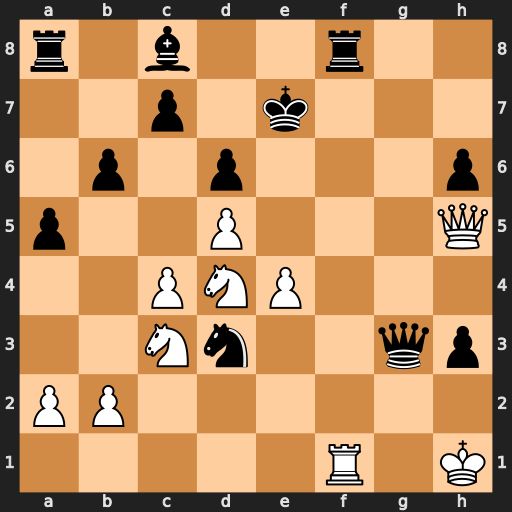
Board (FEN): r1b2r2/2p1k3/1p1p3p/p2P3Q/2PNP3/2Nn2qp/PP6/5R1K
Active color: w
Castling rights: -
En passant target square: -
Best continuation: Nc6+ Kd7 Rf7+ Rxf7 Qxf7#